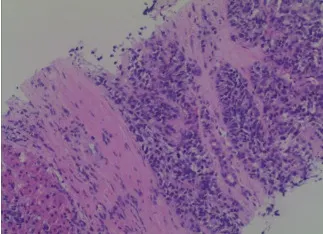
Histological and immunohistochemical examination of liver metastasis. (A) Tumor cells gather into nests or sheets and infiltrate the fibrous stroma (H&E stain, x100).
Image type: pathology (h&e)